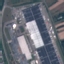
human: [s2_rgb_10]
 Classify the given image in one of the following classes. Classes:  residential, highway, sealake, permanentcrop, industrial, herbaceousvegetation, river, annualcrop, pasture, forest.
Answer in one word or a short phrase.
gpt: Industrial